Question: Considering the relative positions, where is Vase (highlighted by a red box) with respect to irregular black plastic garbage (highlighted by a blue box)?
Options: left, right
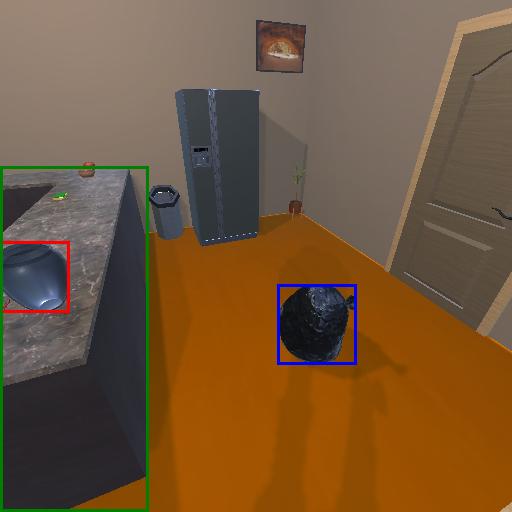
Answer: left